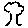
Label: tree